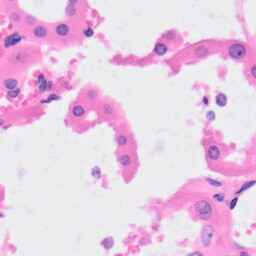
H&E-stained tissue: Kidney